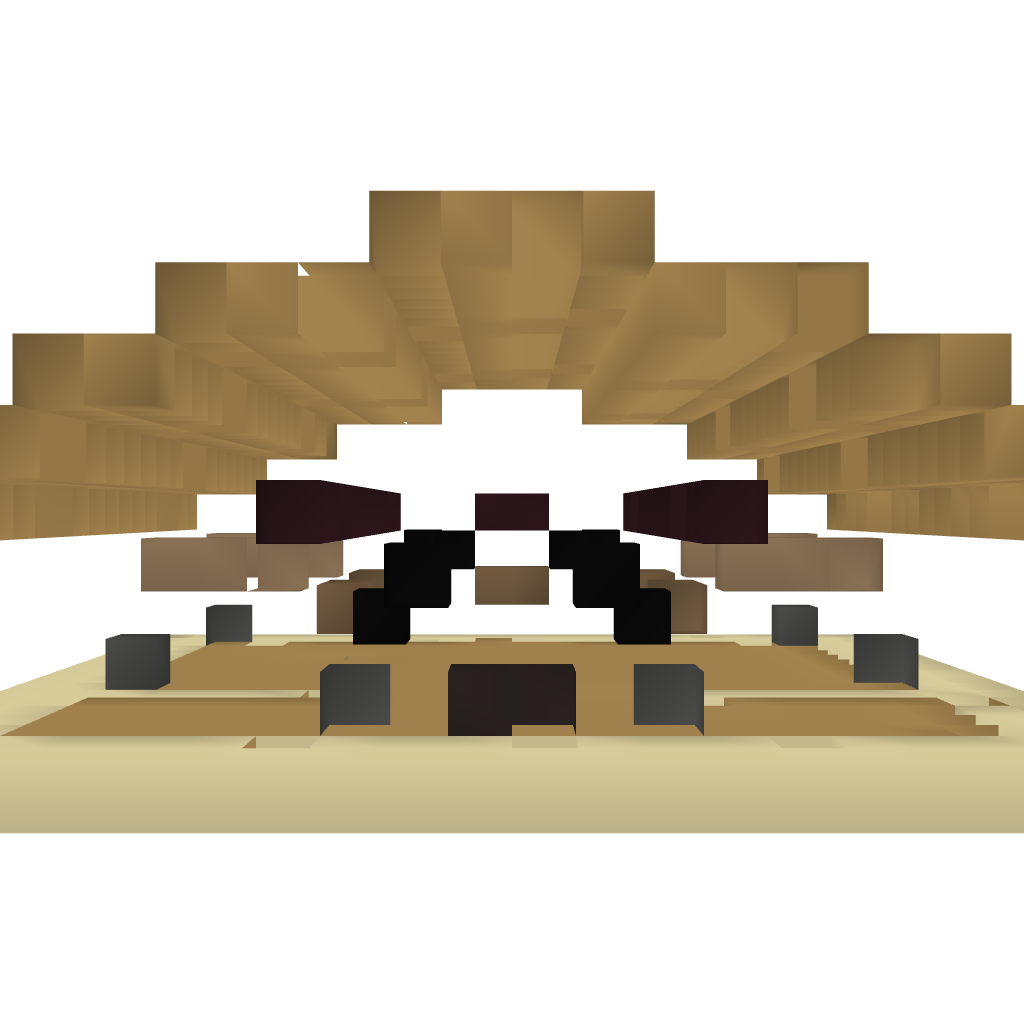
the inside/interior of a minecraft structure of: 4-horse Stable